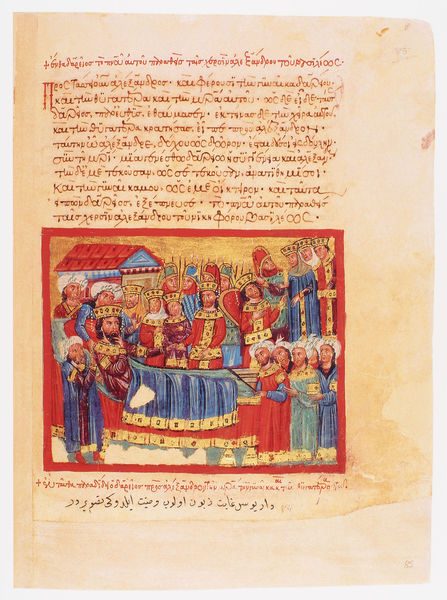
Titel: Der griechische Alexanderroman
Institution: Venedig, Hellenic Institute Codex Gr. 5
Schlagwörter: blau, mann, umhang, grün, menschen, sitzen, männer, schmuck, szene, dach, haus, rot, tuch, beige, haube, gericht, rahmen, tod, bild, gold, krone, schrift, trage, hof, könig, liegend, foto, krank, buch, seite, text, arzt, buchseite, arabisch, krankheit, griechisch, mittelalter, könige, tempel, karl, krankenbett, turban, islam, handschrift, kronen, buchmalerei, sänfte, chronik, bischoff, königinnen, kkrönung, alexanderroman, manasse